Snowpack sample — Snodgrass Mountain, Crested Butte, Colorado (2/4/25, 12:06 PM MST)
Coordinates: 38.923, -106.968
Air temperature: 35 °F
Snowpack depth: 80 cm
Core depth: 50 cm
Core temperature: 30.2 °F
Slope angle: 14°, slope face: 78°
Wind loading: low
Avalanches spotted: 0
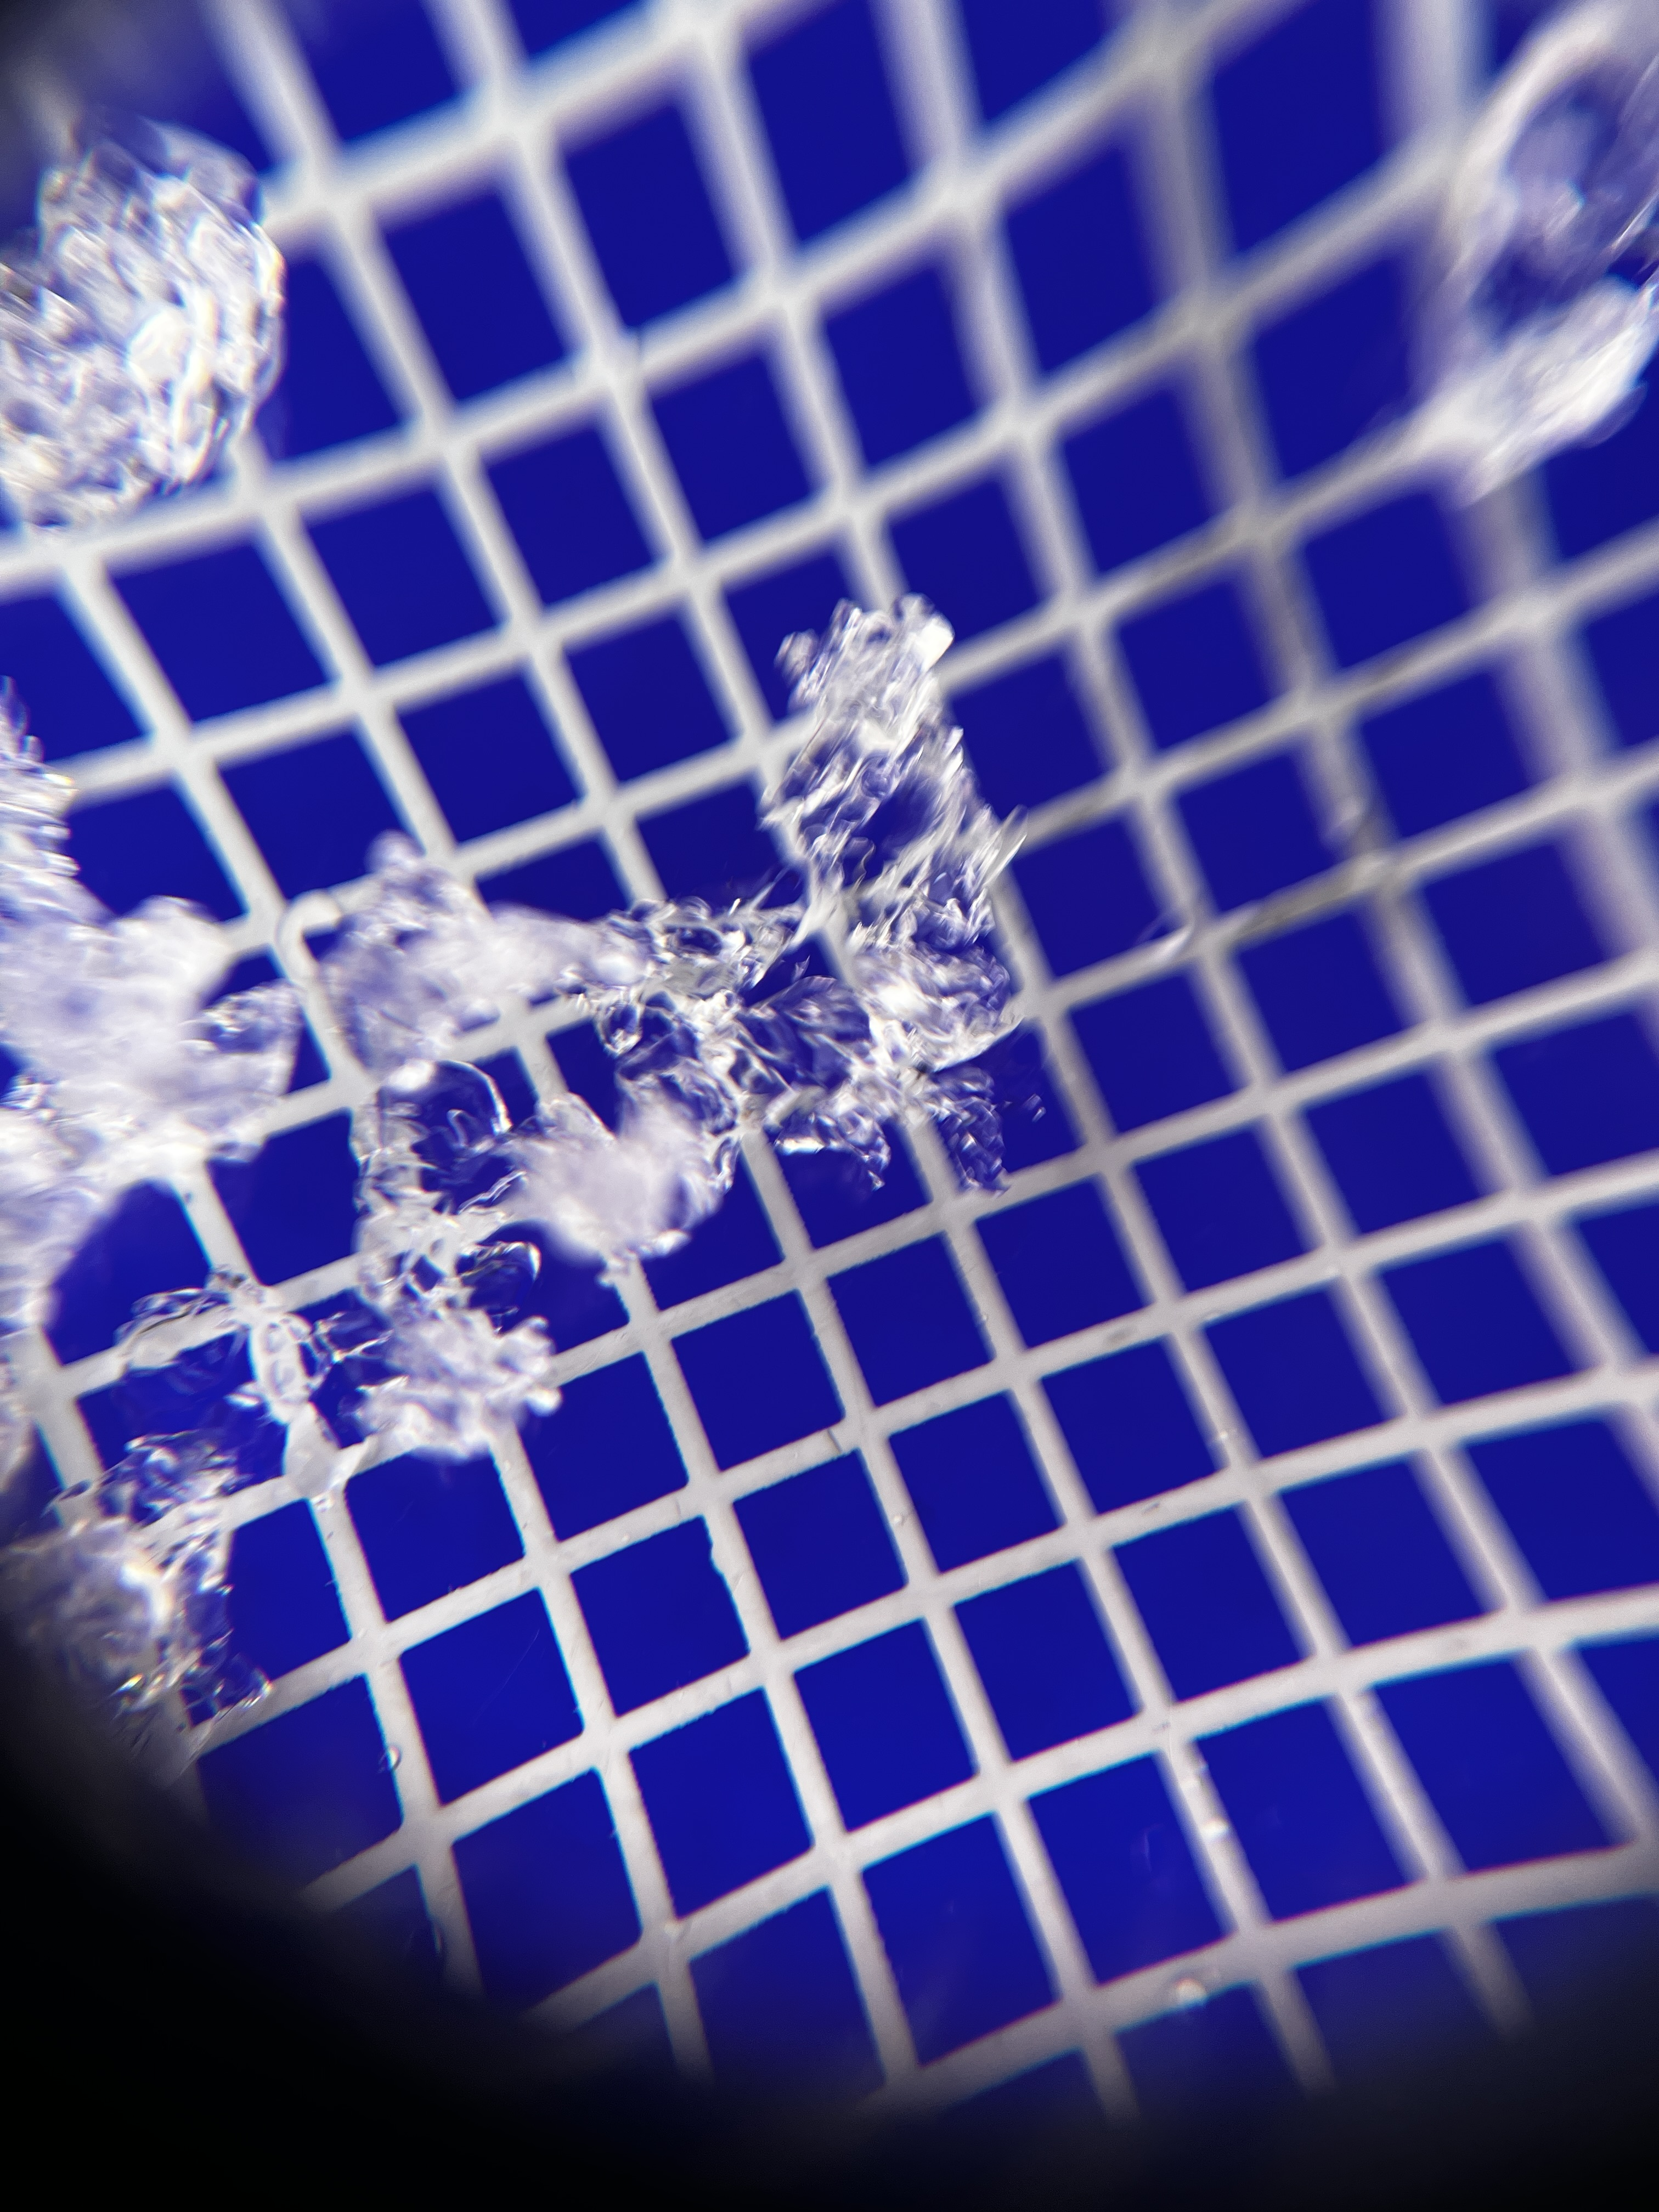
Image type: magnified_profile
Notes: No avalanches nearby, unusually warm weather for the last month reported by residents, Collected 25 yards from treeline